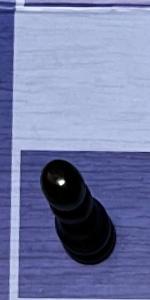
Label: Pawn_Black